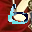
Label: 6